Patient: sex M, age 52
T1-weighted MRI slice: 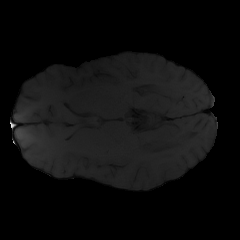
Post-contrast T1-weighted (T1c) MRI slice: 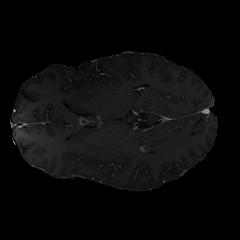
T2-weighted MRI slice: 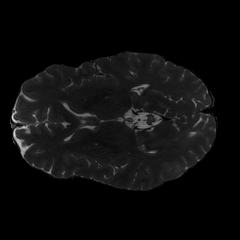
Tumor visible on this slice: yes
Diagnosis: Glioblastoma, IDH-wildtype
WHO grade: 4